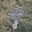
Label: 9